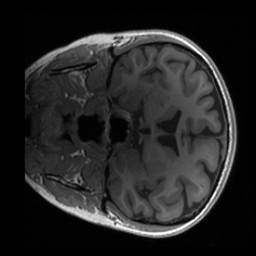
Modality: T1w
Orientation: coronal
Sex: female